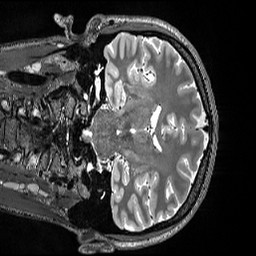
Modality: T2w
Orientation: coronal
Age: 31
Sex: female
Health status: ill
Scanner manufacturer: siemens
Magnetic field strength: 3 T
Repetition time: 3.2 s
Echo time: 0.563 s